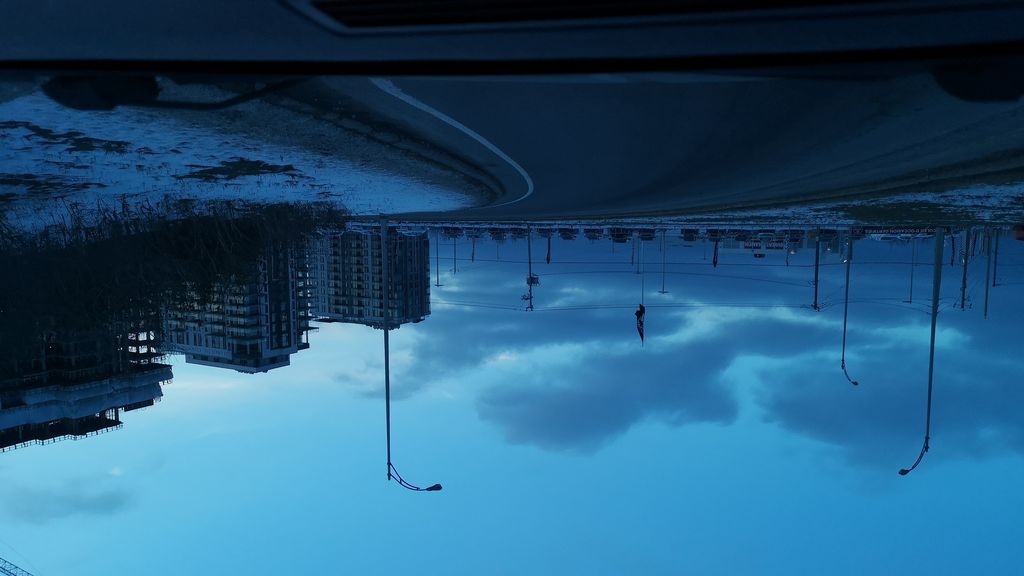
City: montreal